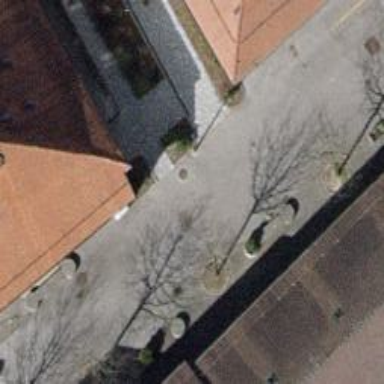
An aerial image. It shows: Asphalt pedestrian road.